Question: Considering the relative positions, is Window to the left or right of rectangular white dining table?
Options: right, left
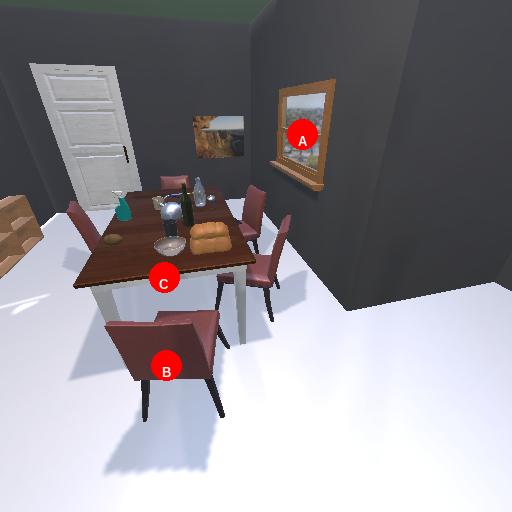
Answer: right